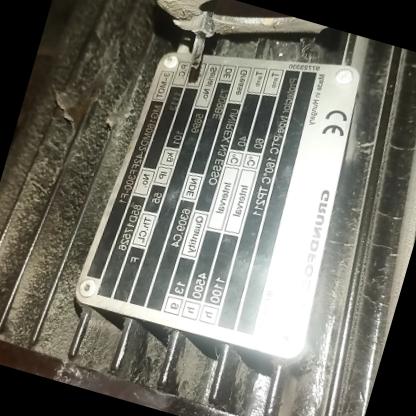
Klasa: tabliczka-znamionowa